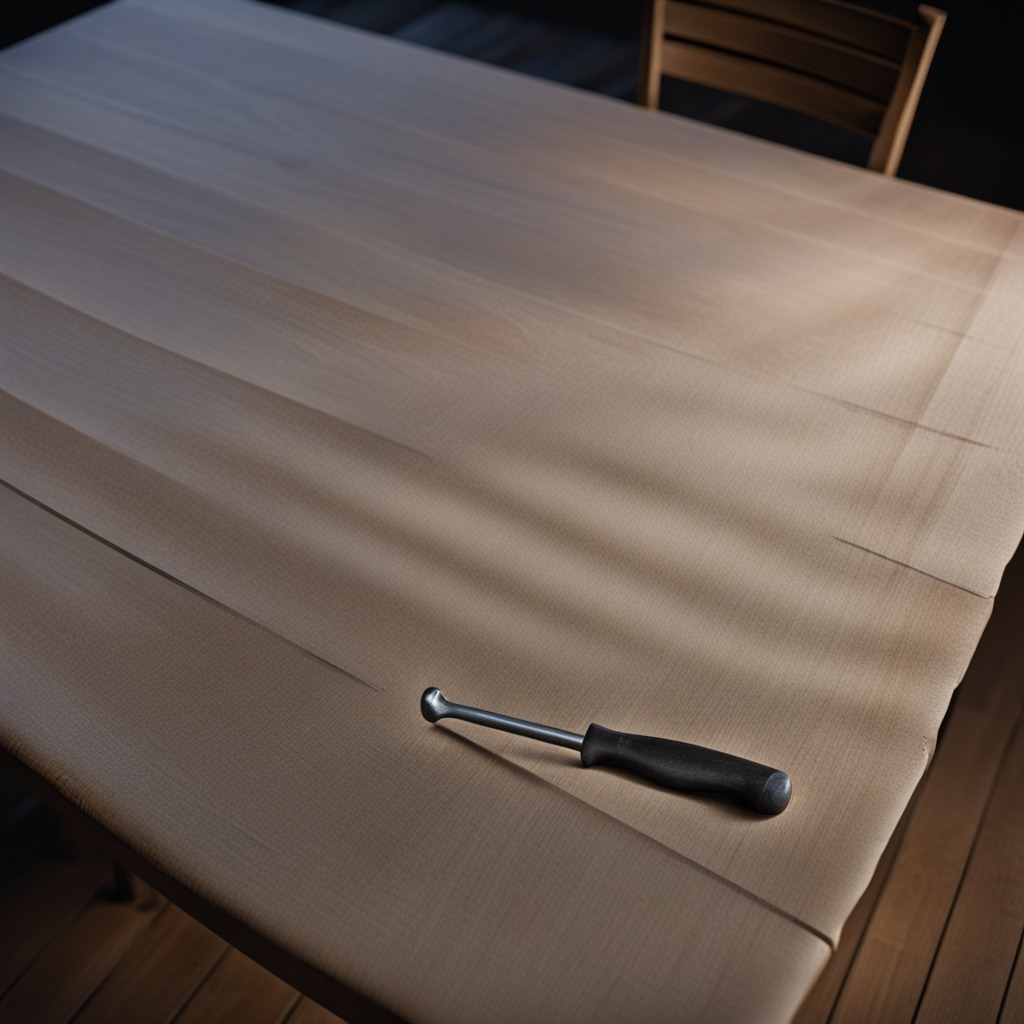
A hammer lying on a wooden table.